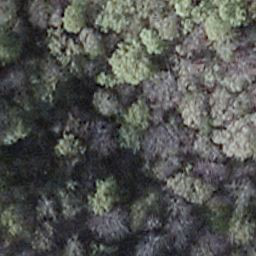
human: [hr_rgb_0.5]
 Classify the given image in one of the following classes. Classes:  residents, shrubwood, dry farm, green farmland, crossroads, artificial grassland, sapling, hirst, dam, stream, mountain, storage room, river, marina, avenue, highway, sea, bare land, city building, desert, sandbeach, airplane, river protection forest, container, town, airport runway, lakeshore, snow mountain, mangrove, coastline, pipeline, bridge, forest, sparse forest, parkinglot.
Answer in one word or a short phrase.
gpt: shrubwood